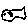
Label: fish